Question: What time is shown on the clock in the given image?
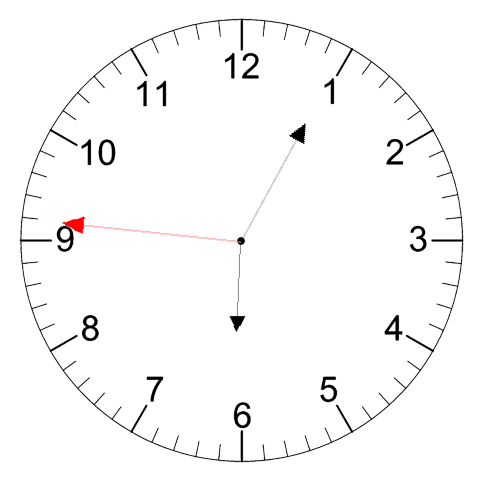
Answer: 06:04:46